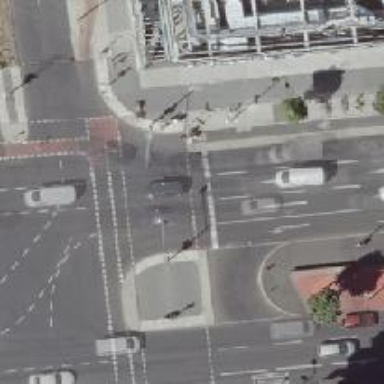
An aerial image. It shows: Crossing with traffic signals.